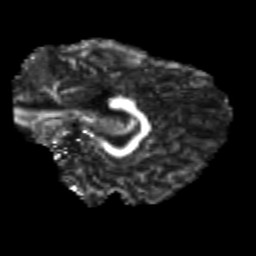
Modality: FA
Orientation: sagittal
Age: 29
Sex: male
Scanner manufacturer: siemens
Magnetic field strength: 3 T
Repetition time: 3.5 s
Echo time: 0.113 s